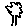
Label: tree